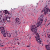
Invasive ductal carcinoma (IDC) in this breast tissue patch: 1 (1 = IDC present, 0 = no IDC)